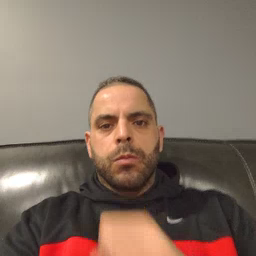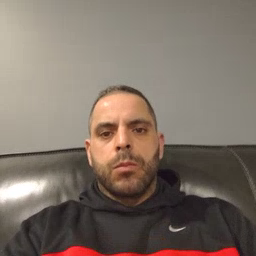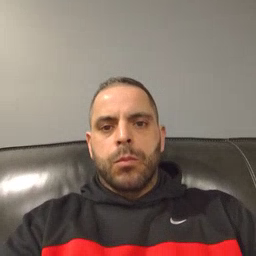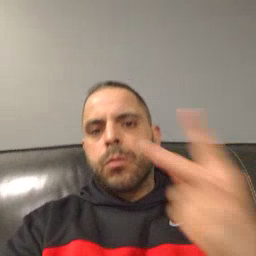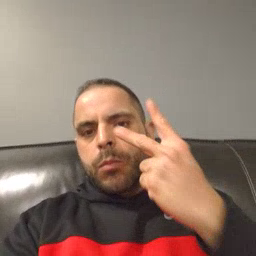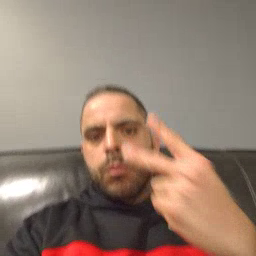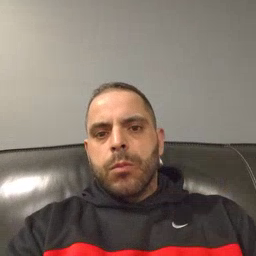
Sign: see